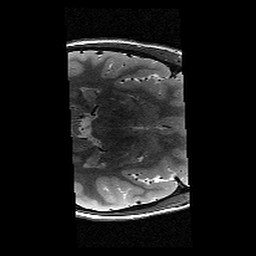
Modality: T2w
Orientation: axial
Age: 11
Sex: female
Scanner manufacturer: siemens
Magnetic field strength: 3 T
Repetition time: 9.23 s
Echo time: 0.067 s